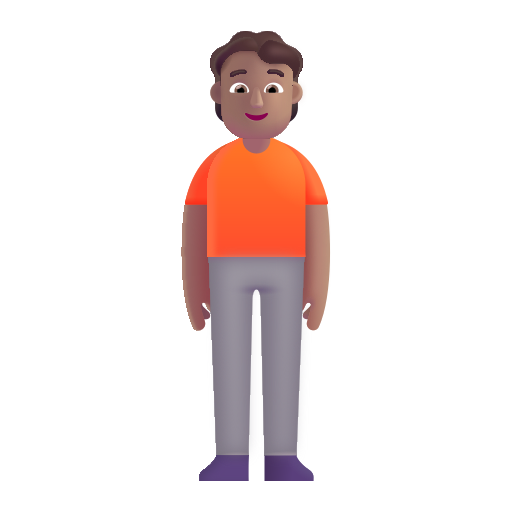
person standing color